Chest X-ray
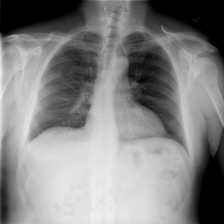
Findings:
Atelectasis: positive
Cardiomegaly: negative
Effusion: positive
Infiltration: positive
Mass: negative
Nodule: negative
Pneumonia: negative
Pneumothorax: negative
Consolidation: negative
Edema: negative
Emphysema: negative
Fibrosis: negative
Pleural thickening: negative
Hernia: negative